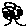
Label: tree